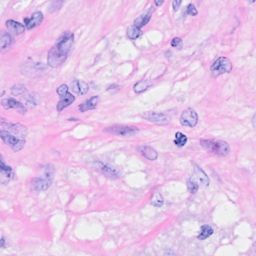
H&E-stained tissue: Breast